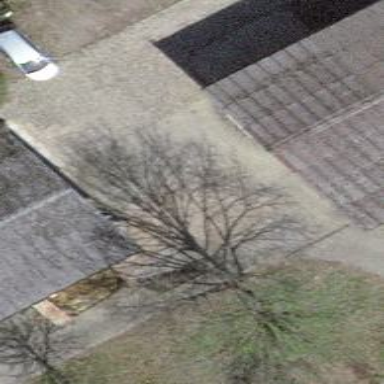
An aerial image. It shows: Driveway.